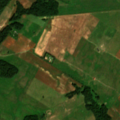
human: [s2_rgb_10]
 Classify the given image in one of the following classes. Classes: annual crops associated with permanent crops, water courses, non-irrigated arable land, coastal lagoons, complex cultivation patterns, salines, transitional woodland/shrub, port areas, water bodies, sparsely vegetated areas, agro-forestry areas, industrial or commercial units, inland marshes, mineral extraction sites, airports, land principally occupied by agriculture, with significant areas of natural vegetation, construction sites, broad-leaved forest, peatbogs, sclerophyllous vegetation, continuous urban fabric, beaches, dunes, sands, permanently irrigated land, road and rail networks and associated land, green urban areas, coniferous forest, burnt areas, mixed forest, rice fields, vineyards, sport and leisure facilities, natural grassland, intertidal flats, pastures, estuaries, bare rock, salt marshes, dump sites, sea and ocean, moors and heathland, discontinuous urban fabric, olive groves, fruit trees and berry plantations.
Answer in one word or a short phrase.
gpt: non-irrigated arable land, pastures, complex cultivation patterns, land principally occupied by agriculture, with significant areas of natural vegetation, broad-leaved forest